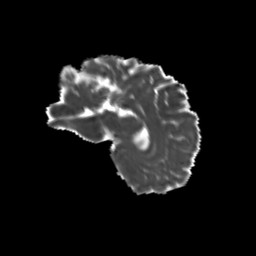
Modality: MD
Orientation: sagittal
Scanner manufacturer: siemens
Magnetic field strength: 3 T
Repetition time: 9.2 s
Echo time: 0.084 s